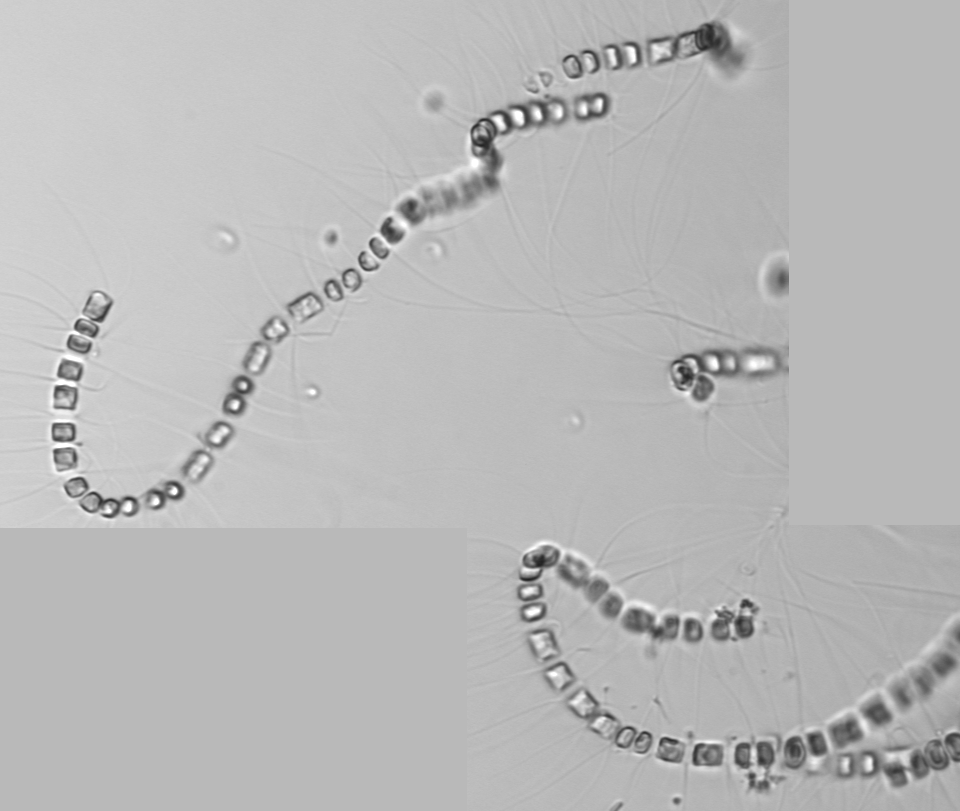
Label: Chaetoceros_socialis